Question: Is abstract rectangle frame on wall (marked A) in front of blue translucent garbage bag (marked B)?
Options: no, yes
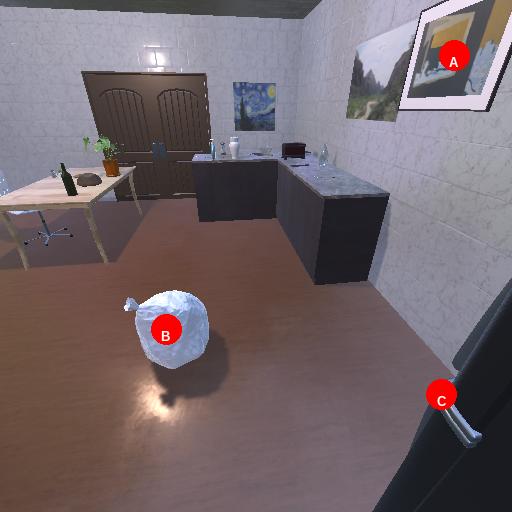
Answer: no